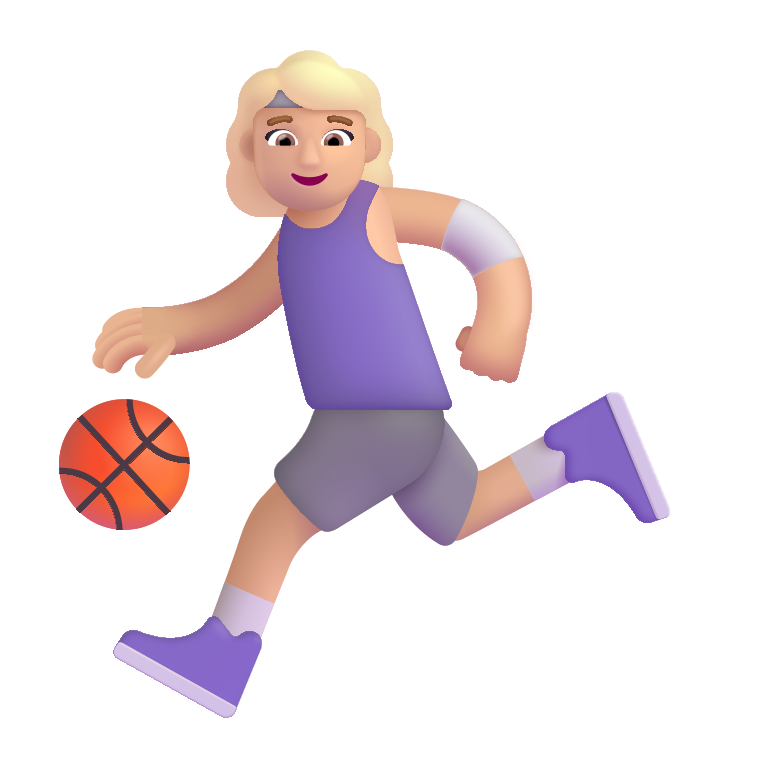
woman bouncing ball color  light